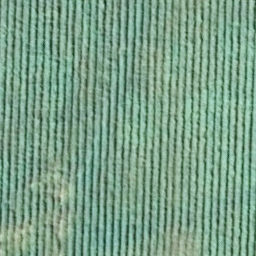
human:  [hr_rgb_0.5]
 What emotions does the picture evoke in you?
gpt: farmland